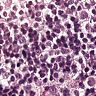
Metastatic tissue present: yes